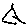
Label: triangle